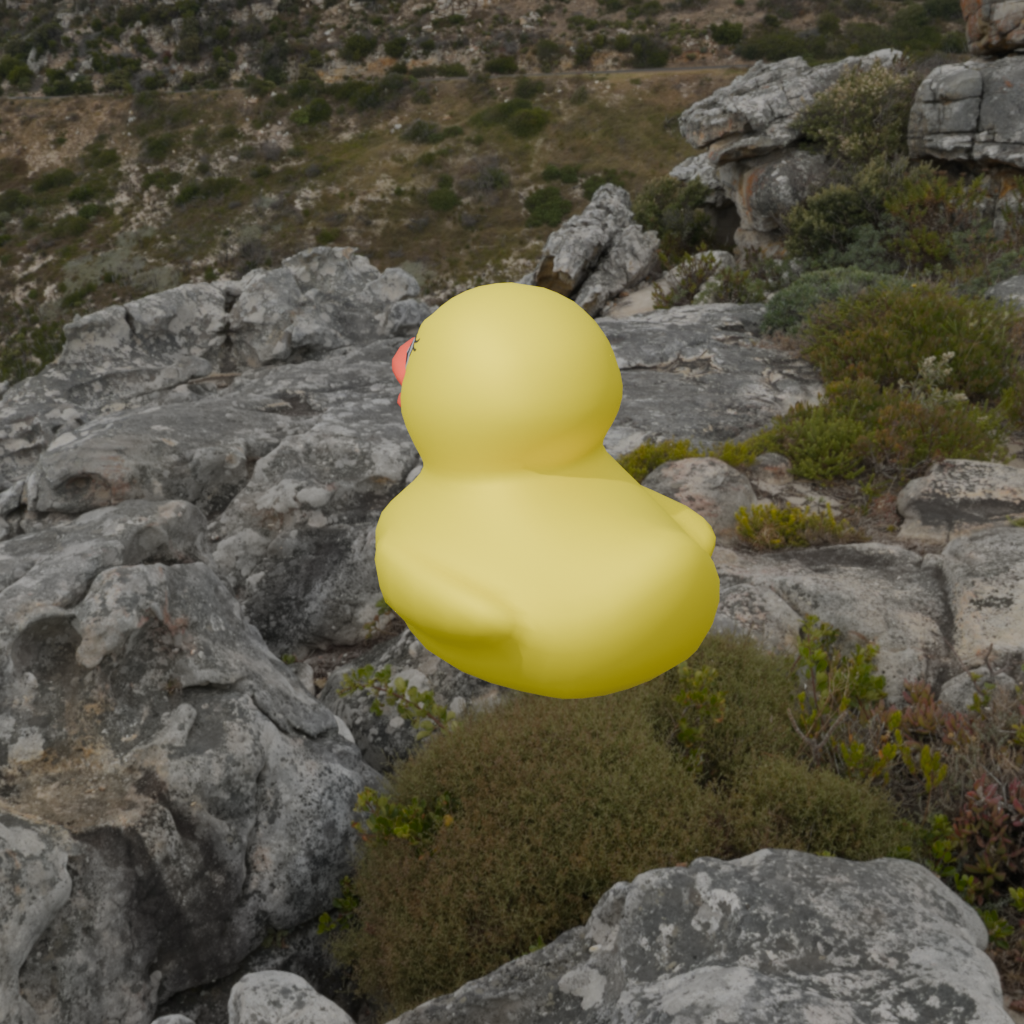
an image of a yellow rubber duck seen from <back_left> rocky landscape with a cloudy view of the sea.